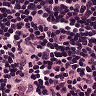
Metastatic tissue present: no